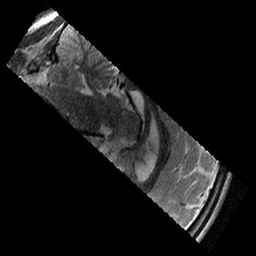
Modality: T2w
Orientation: sagittal
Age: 12
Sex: female
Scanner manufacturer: siemens
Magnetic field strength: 3 T
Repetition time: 7.7 s
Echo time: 0.067 s